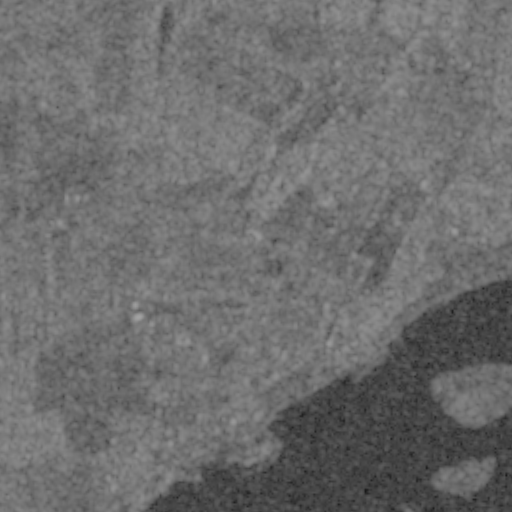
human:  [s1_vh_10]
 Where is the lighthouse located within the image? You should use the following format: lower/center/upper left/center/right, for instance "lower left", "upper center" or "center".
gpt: The lighthouse is located in the lower center of the image.
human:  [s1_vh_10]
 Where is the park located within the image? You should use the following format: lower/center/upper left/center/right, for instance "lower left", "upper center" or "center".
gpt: The park is located in the upper right of the image.
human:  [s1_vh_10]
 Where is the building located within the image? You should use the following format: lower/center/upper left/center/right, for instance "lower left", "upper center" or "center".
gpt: There is no building in the image.

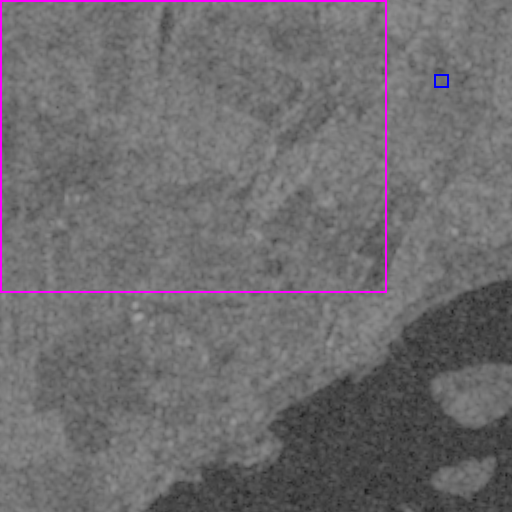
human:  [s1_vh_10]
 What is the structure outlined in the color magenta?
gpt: The structure outlined in magenta is a crop field.
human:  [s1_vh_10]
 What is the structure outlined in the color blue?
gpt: The structure outlined in blue is a park.
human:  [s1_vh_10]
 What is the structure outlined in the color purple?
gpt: There is no purple outline.